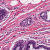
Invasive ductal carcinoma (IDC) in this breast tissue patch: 0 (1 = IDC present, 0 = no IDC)